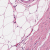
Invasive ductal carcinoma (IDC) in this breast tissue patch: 0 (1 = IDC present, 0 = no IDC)